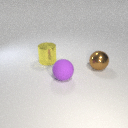
large yellow metal cylinder to the left of large purple rubber sphere